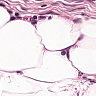
Metastatic tissue present: no